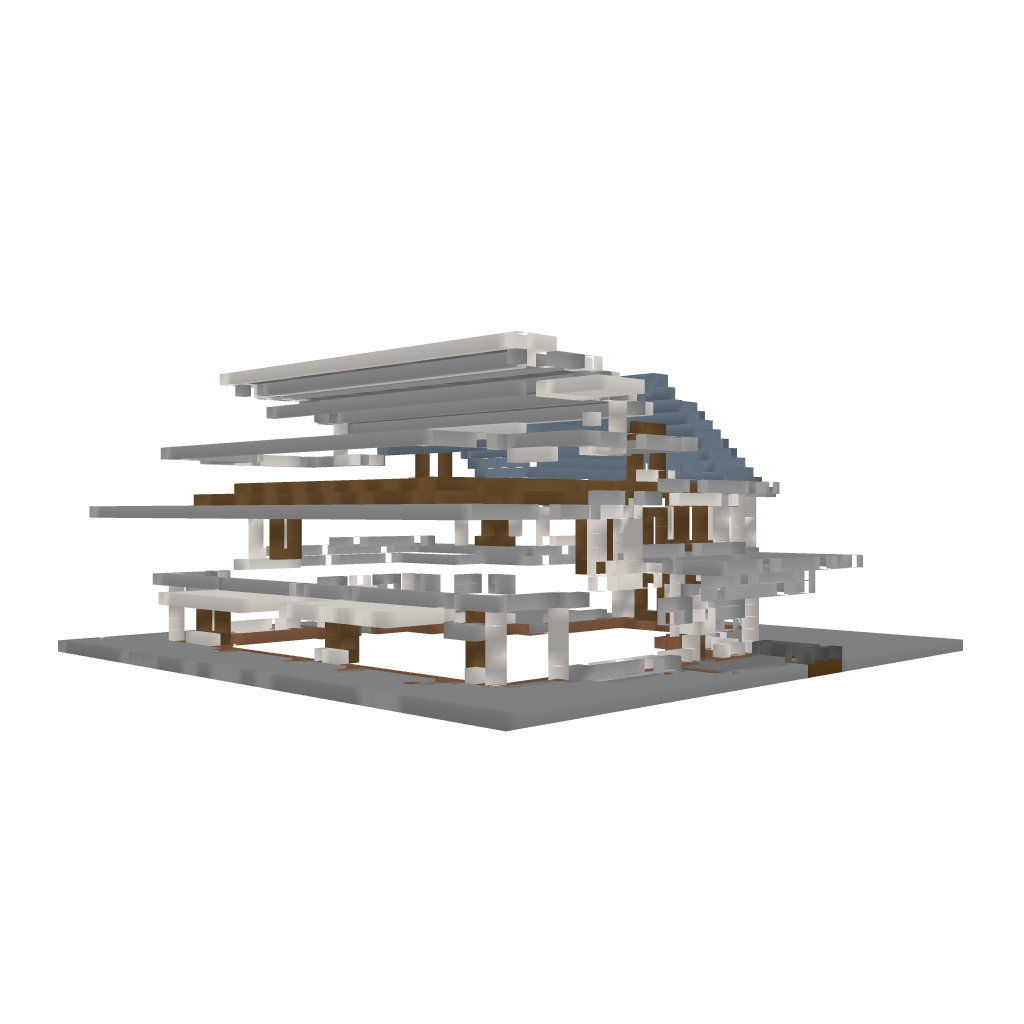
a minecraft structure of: Contemporary Modern House